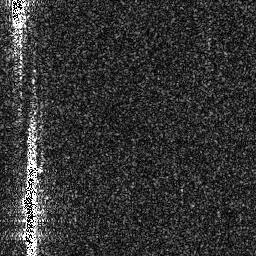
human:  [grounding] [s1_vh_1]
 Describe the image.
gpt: In the satellite image, there is  <ref>1 large ship </ref> <box>[[6, 62, 15, 99, 0]]</box> located at bottom left,  <ref>1 medium ship </ref> <box>[[2, 0, 11, 10, 0]]</box> located at top left.